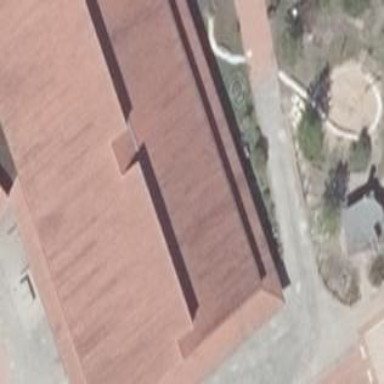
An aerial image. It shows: School building.